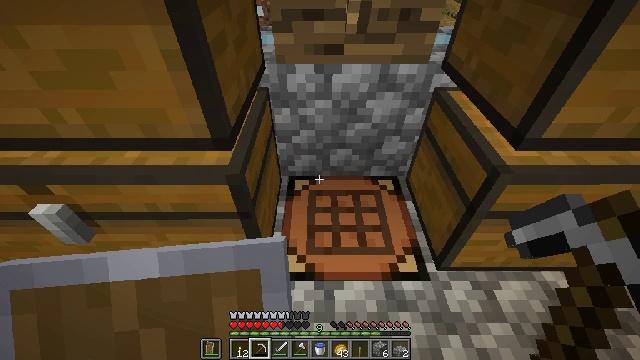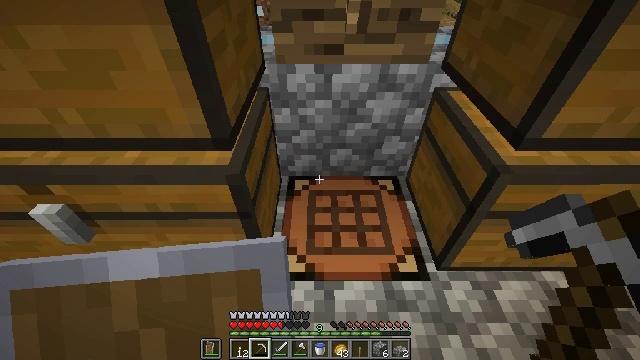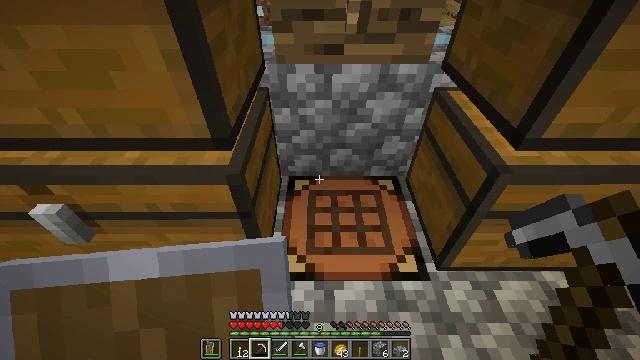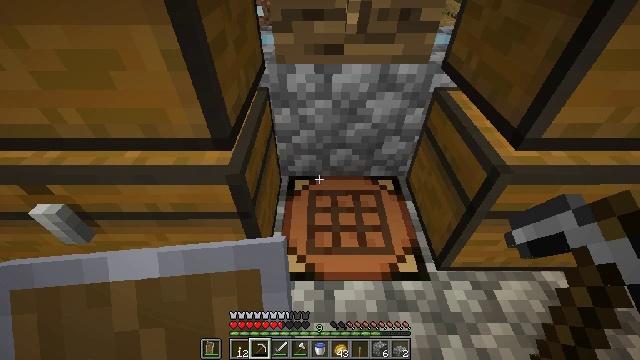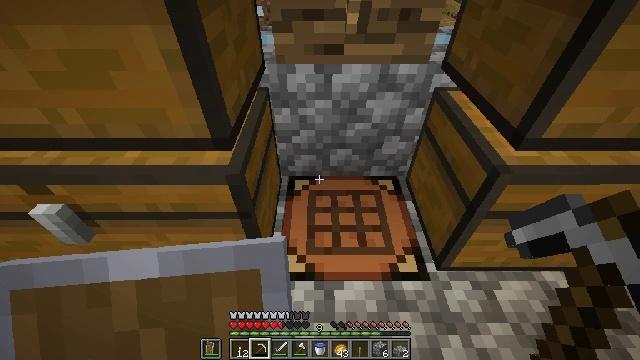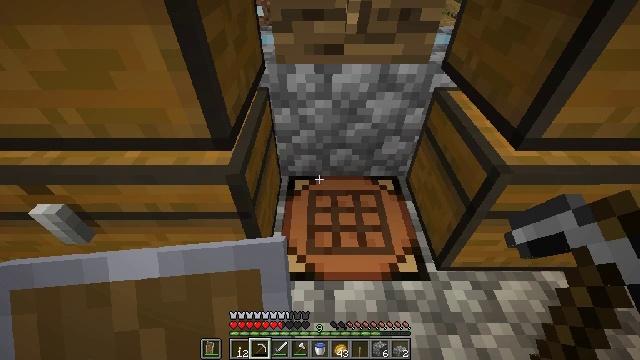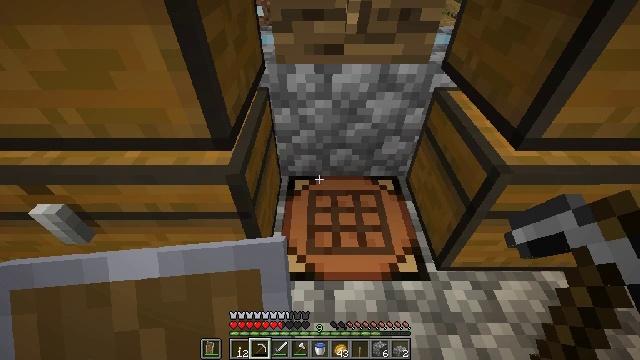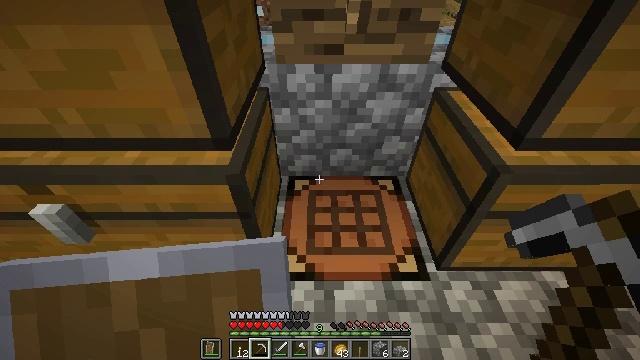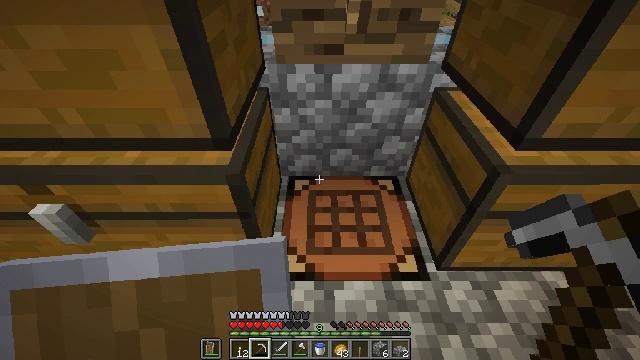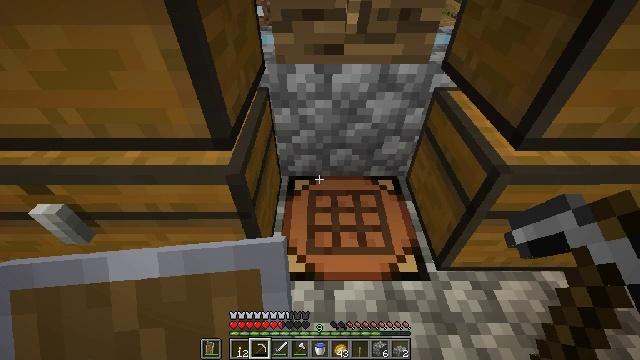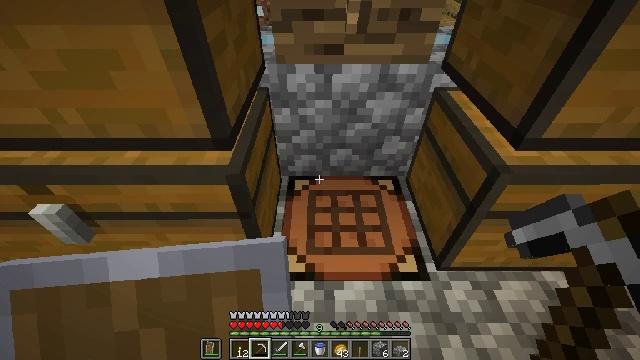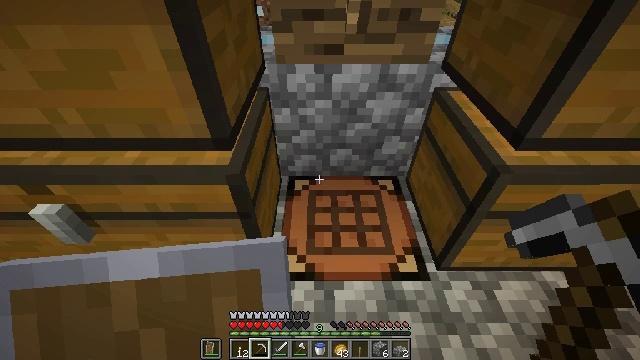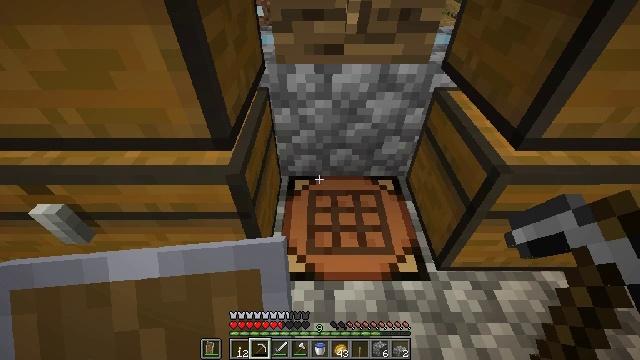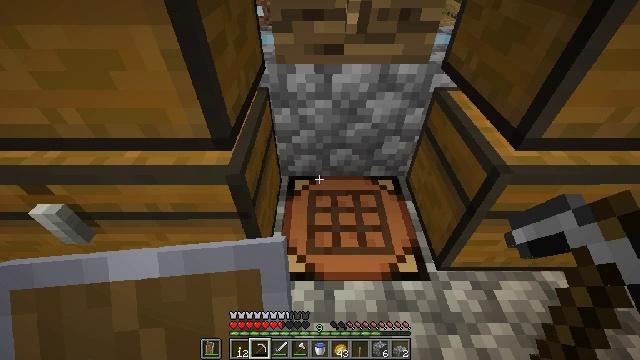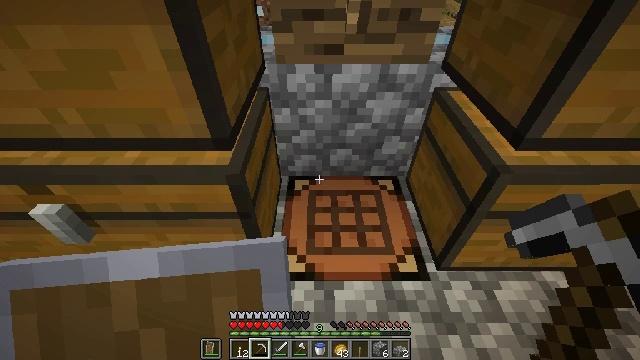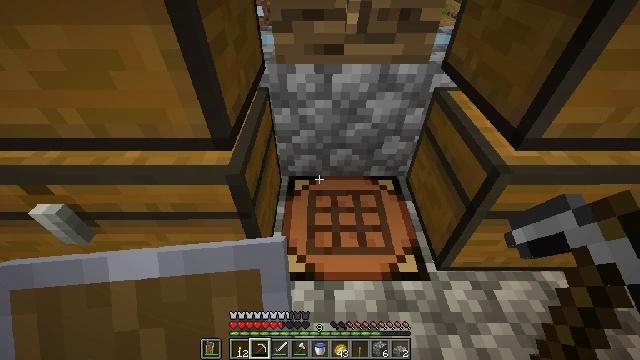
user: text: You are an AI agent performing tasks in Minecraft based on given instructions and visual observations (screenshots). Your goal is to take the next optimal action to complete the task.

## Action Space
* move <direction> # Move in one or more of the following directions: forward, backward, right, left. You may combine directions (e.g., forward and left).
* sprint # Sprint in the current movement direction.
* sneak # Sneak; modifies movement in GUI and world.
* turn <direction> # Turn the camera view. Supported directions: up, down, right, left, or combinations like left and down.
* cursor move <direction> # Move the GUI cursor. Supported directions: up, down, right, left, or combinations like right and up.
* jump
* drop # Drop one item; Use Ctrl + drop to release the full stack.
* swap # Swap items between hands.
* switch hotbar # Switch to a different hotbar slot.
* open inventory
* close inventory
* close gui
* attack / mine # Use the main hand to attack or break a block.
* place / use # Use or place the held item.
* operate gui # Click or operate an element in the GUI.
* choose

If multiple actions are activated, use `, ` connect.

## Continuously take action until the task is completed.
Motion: motion action
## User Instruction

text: Craft a repeater in the crafting table.
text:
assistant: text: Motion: no_op
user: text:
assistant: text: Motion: no_op
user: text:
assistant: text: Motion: no_op
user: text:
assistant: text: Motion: no_op
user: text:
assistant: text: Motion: no_op
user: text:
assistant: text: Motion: no_op
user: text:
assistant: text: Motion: no_op
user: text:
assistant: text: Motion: no_op
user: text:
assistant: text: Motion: no_op
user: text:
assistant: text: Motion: no_op
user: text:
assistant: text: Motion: no_op
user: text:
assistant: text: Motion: no_op
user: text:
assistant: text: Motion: no_op
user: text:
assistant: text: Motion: no_op
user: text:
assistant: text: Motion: no_op
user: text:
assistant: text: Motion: no_op
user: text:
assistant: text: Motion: no_op
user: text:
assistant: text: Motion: no_op
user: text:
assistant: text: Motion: no_op
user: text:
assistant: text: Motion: no_op
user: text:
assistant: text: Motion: no_op
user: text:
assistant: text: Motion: no_op
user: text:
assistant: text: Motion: no_op
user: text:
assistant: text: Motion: no_op
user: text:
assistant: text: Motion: no_op
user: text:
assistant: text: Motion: no_op
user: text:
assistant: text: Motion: no_op
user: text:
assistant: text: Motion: no_op
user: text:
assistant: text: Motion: no_op
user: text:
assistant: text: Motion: no_op